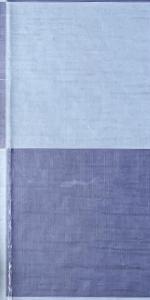
Label: Empty